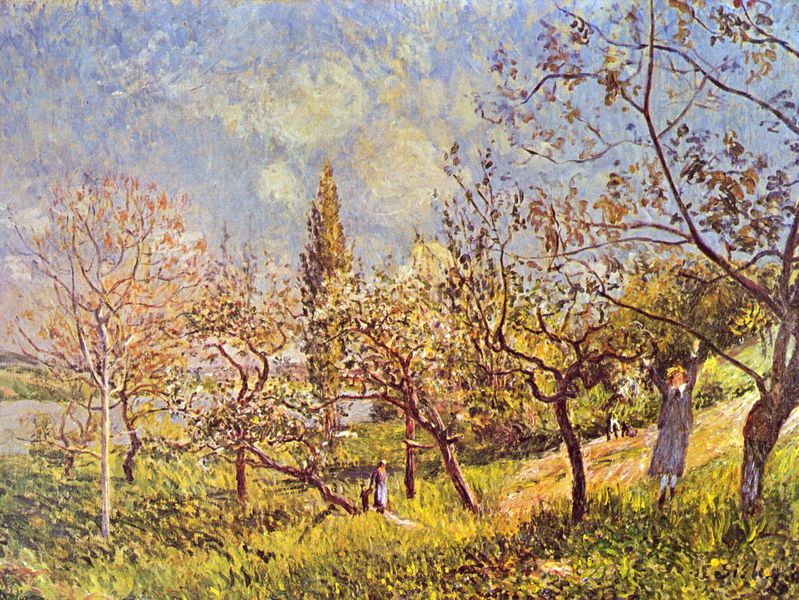
Titel: Obstgarten im Frühling
Künstler: Alfred Sisley
Standort: Rotterdam
Institution: Museum Boymans-van Beuningen
Schlagwörter: baum, blau, blätter, gemälde, himmel, laub, mann, schatten, wasser, weiß, wolken, bäume, fluss, frauen, gelb, grün, impressionismus, landschaft, menschen, mädchen, see, ufer, äste, blumen, braun, bunt, frankreich, frau, hell, hut, kleid, licht, ölbild, blüten, gras, obst, park, weg, wiese, wolke, meschen, arme, kragen, lang, mensch, öl, ast, bach, birke, birken, feld, hügel, natur, pappel, stamm, wind, zweige, sonne, land, familie, kind, mutter, personen, person, pflanzen, rosa, genre, kinder, garten, himmelblau, pflücken, sommer, ruhe, pointilismus, abhang, ernte, laufen, hang, hitze, farbe, lila, violett, wise, herbst, spazieren, van gogh, böschung, ölgemälde, stämme, spielen, freizeit, impressionistisch, monet, stimmung, frühling, punkte, spiel, hängen, spaziergang, zypresse, tupfen, laubbaum, pinselduktus, wärme, springen, blattwerk, sonnenschein, laubbäume, obstbäume, viereckig, strahlend, toben, strecken, klettern, vincent, bund, gelängt, points, pissarro, marc, schaukeln, somme, turnen, oil, blue, painting, sky, river, people, plein-air, zwitschern, ölschatten, trees, clouds, leaves, turnende